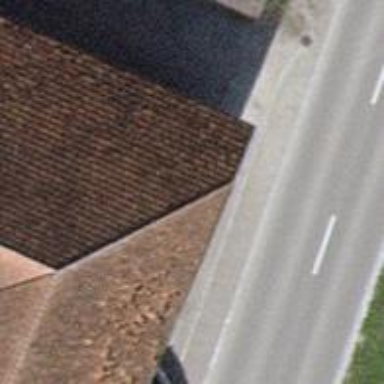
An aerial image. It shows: Bus stop with platform for public transport.